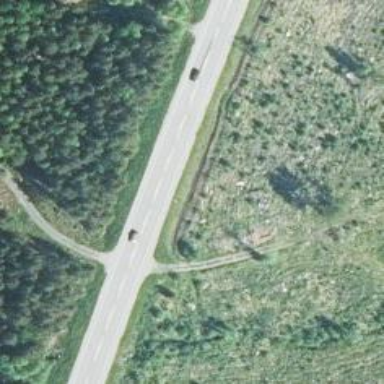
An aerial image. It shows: Asphalt trunk highway.